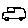
Label: car